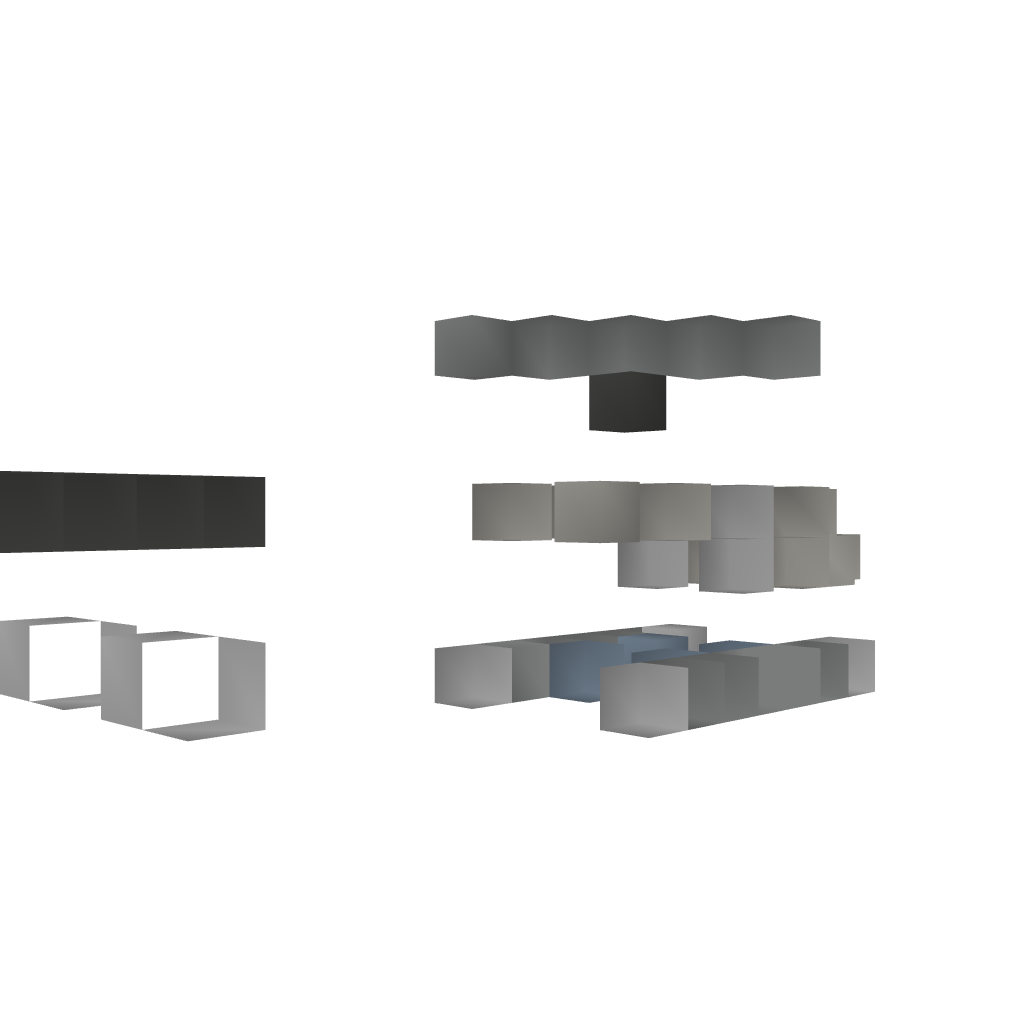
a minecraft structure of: Bell 206B Jetranger Helicopter